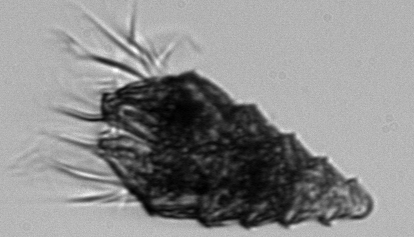
Label: Laboea_strobila